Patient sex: M
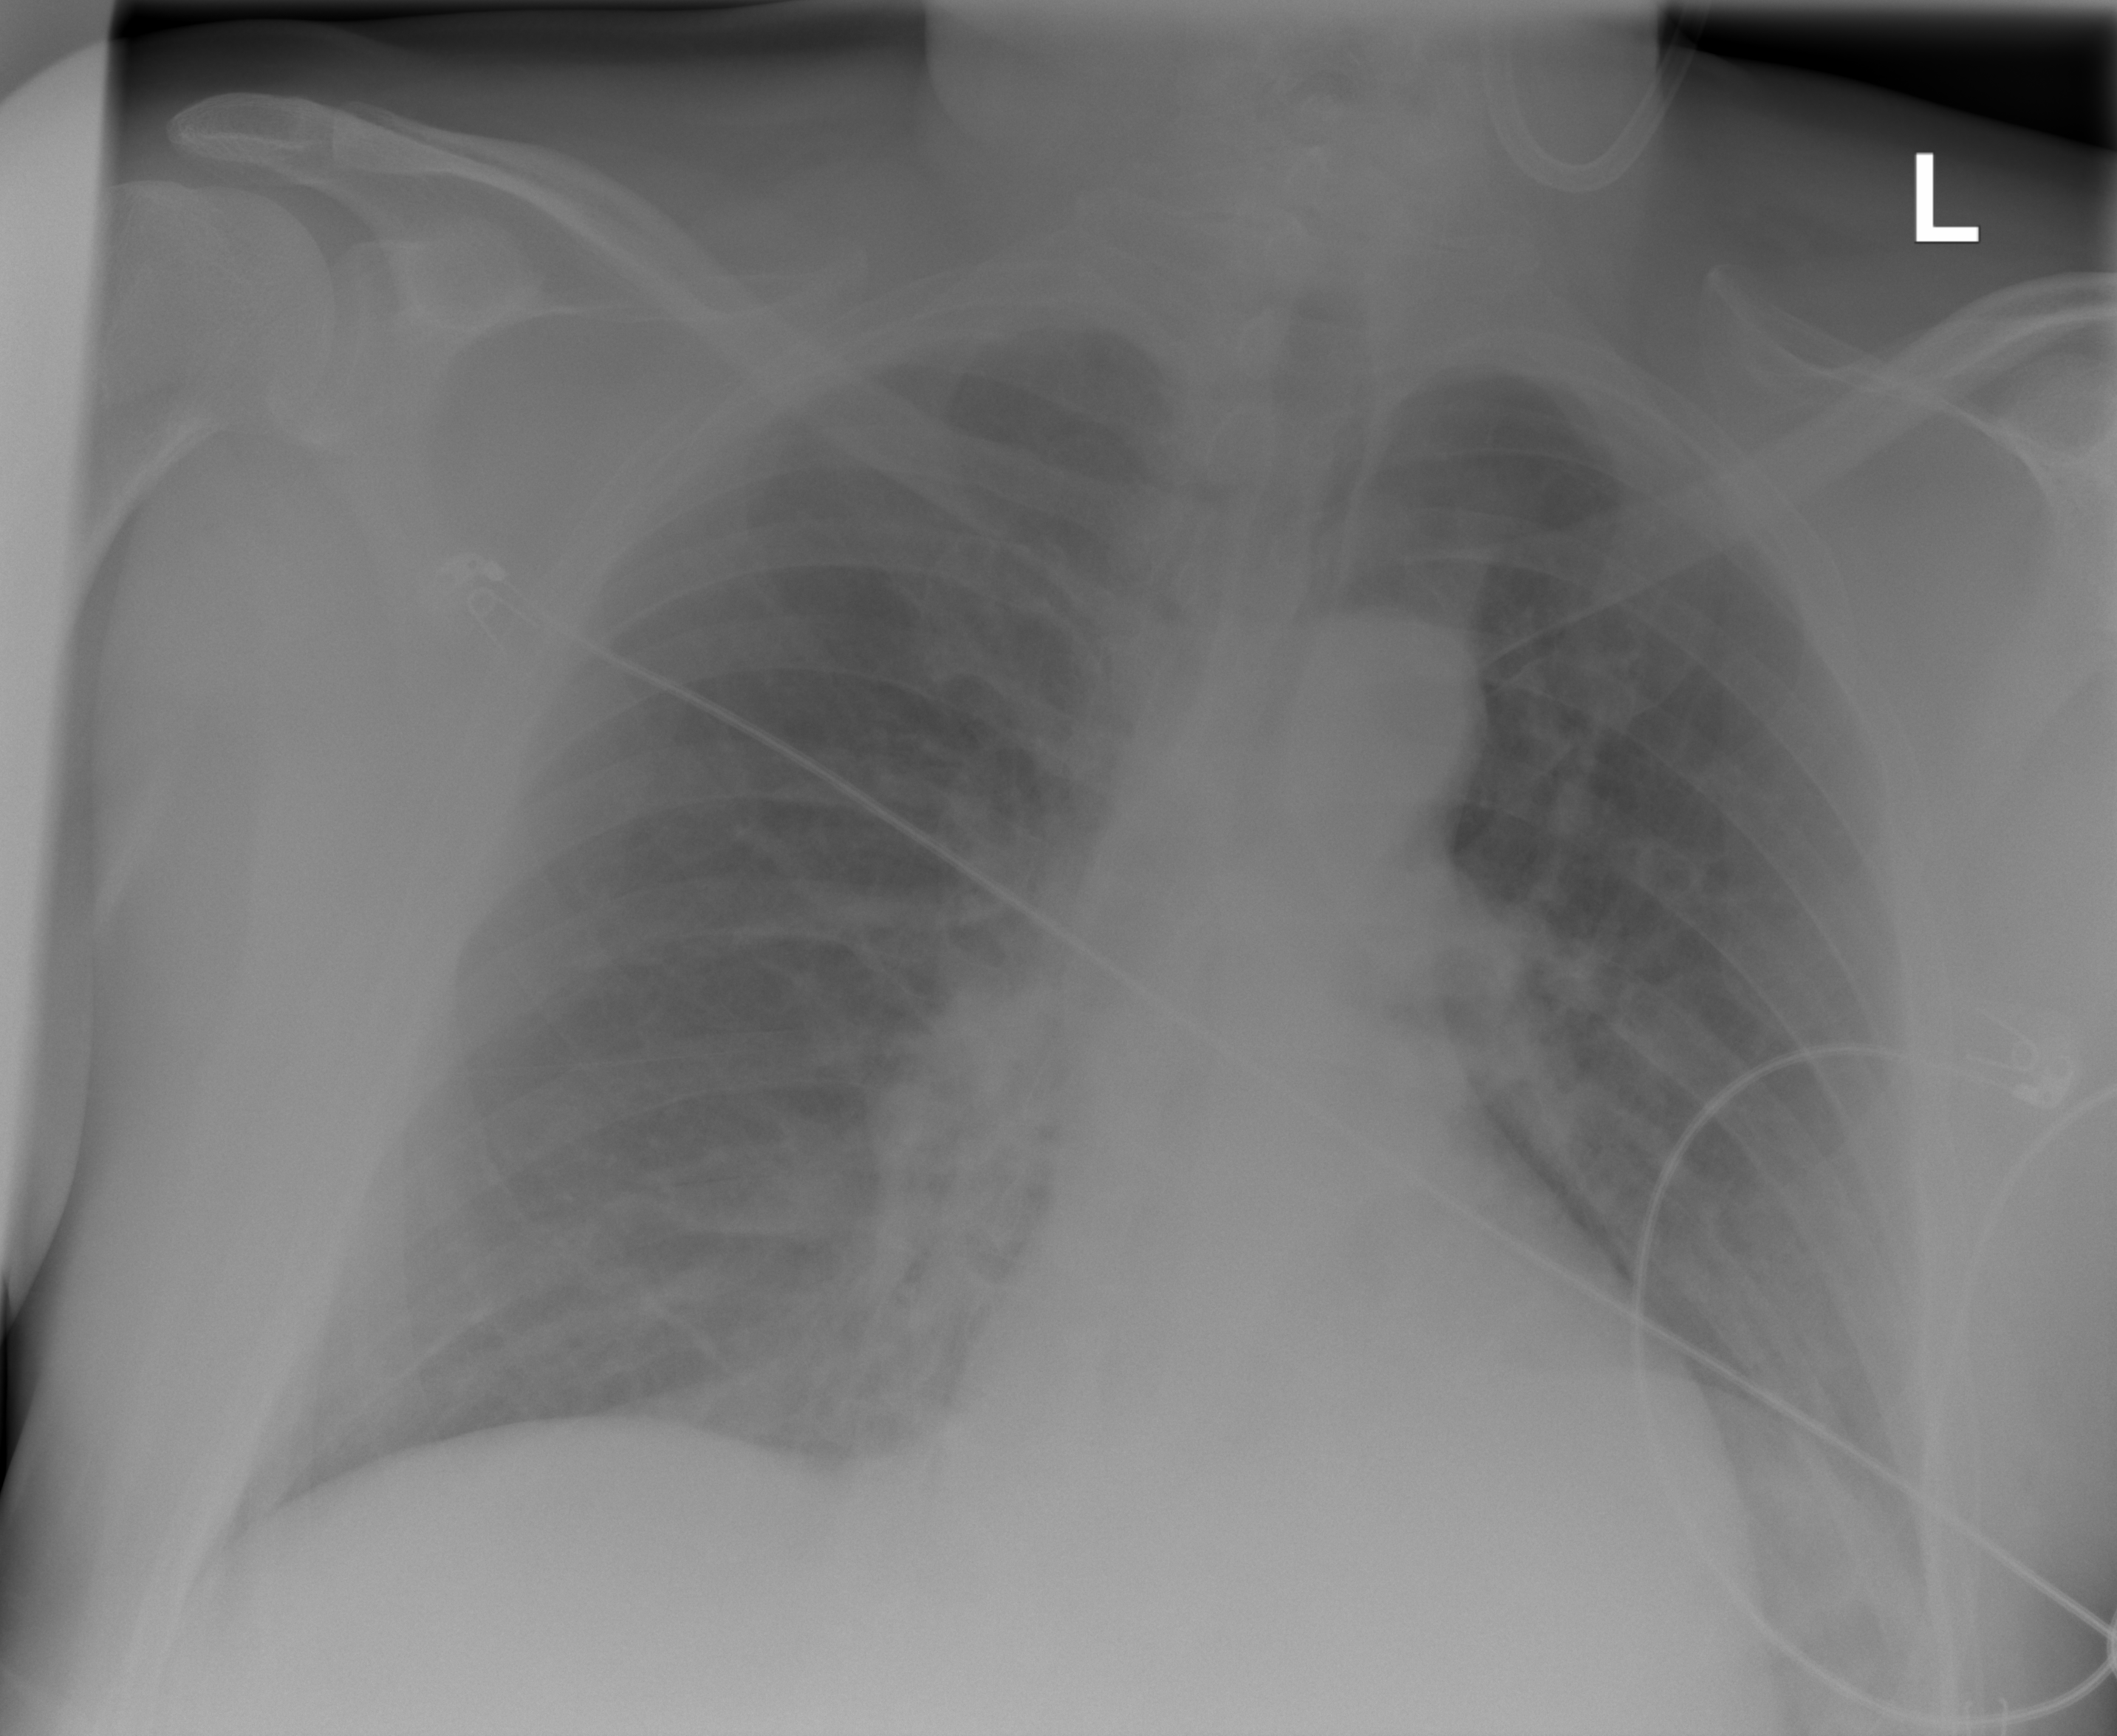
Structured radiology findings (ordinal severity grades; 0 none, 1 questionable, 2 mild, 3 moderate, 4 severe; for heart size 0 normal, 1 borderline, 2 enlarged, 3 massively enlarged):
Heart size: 1
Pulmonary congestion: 2
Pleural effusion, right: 0
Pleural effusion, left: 0
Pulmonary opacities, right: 2
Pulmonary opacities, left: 2
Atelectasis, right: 0
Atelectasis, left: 0